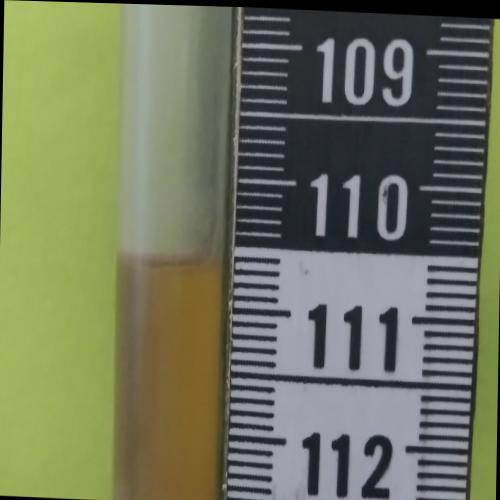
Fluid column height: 110.6 cm